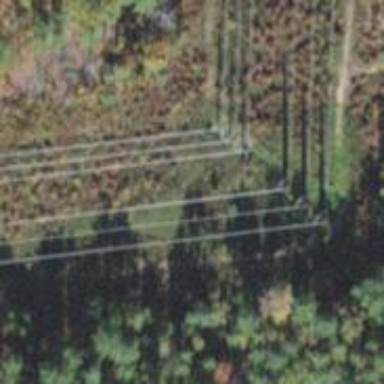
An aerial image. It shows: Power tower.